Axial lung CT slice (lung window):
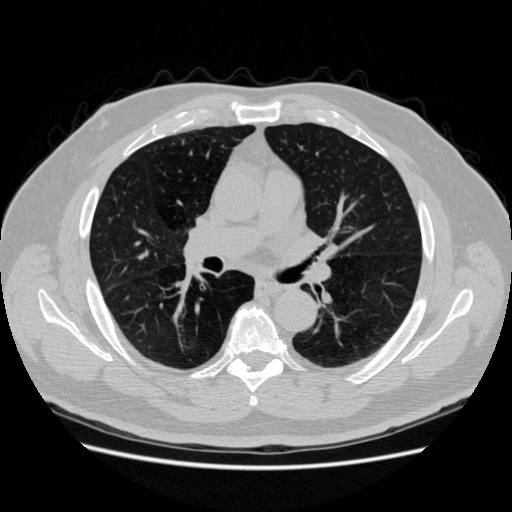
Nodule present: no